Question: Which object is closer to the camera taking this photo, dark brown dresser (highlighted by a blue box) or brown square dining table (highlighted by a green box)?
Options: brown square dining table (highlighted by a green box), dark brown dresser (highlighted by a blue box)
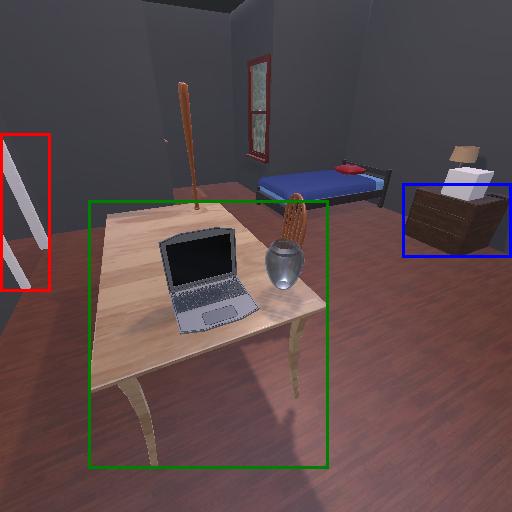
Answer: brown square dining table (highlighted by a green box)